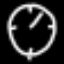
Label: clock